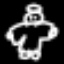
Label: angel